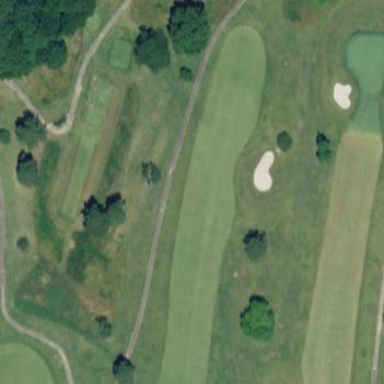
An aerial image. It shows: Scenic golf fairway.